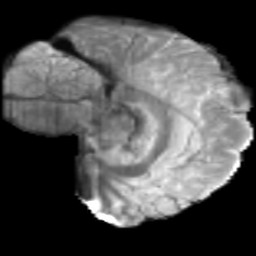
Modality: T2w
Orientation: sagittal
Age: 46
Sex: male
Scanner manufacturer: siemens
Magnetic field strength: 3 T
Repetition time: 5 s
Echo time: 0.092 s